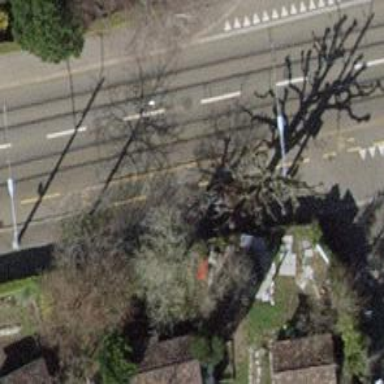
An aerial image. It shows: Power street cabinet.